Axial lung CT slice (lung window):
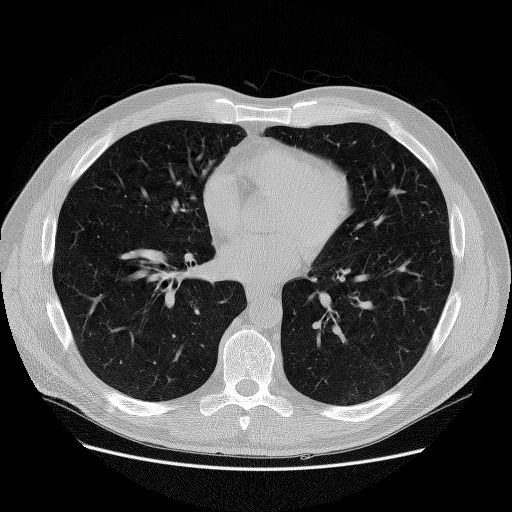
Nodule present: no